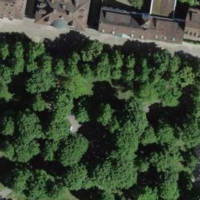
EUNIS habitat code: 53
Species observed at this site:
Corvus corone
Turdus merula
Sturnus vulgaris
Parus major
Turdus pilaris
Pica pica
Phoenicurus ochruros
Passer domesticus
Columba livia
Strix aluco
Columba palumbus